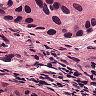
Metastatic tissue present: yes